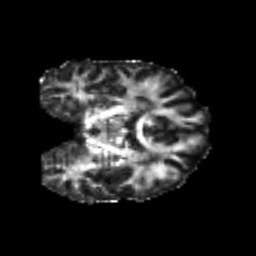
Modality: FA
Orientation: coronal
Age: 23
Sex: female
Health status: healthy
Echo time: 0.074 s